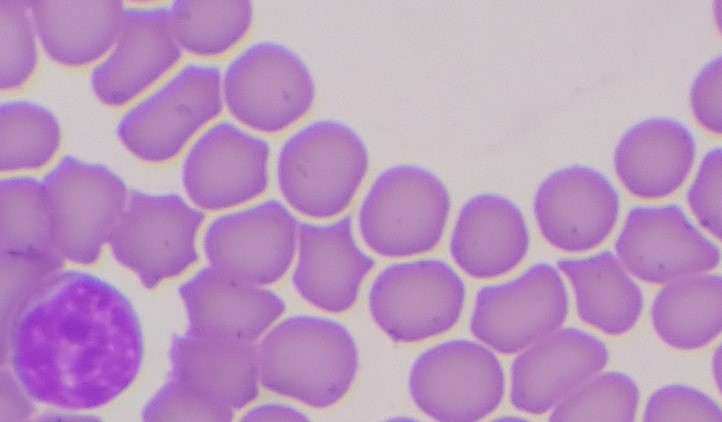
White blood cell type: Lymphocyte